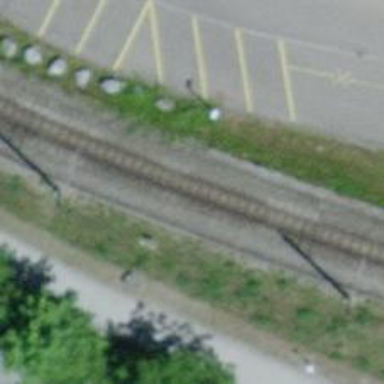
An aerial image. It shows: Narrow-gauge railway with one track running along embankment. The track is electrified with contact line.